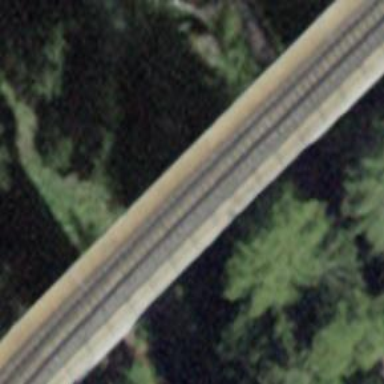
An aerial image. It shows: Narrow-gauge railway with electrified tracks and one viaduct bridge.